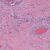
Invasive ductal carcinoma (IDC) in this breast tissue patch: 1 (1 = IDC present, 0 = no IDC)